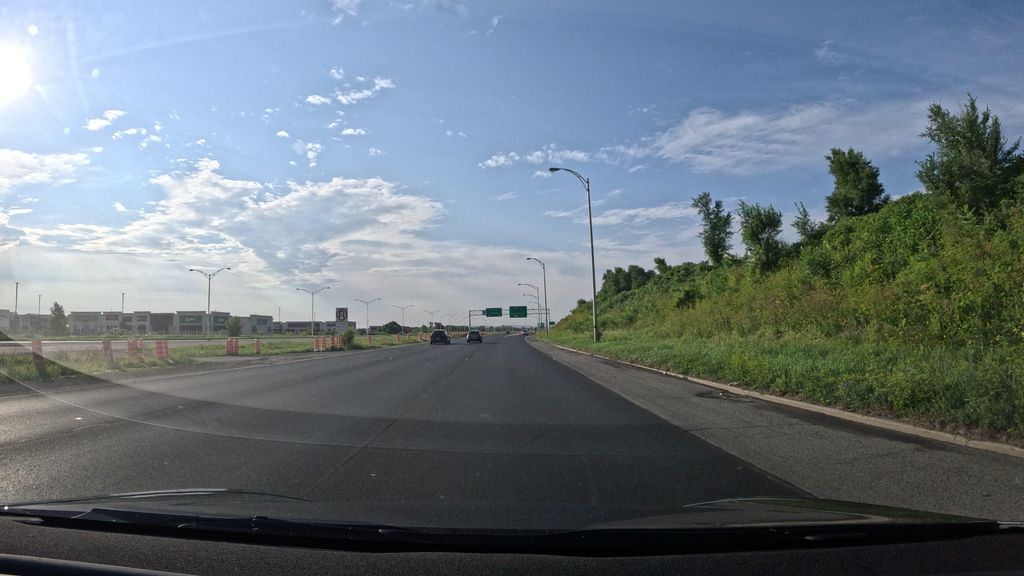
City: montreal